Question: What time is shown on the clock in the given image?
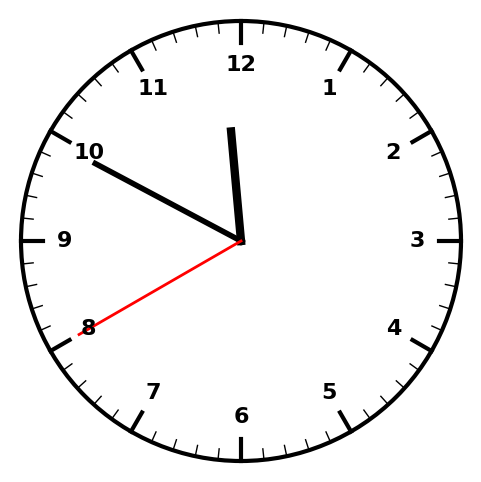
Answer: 11:49:40